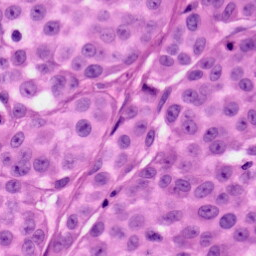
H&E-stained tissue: Skin